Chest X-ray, AP view. Patient: 59 years old, sex M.
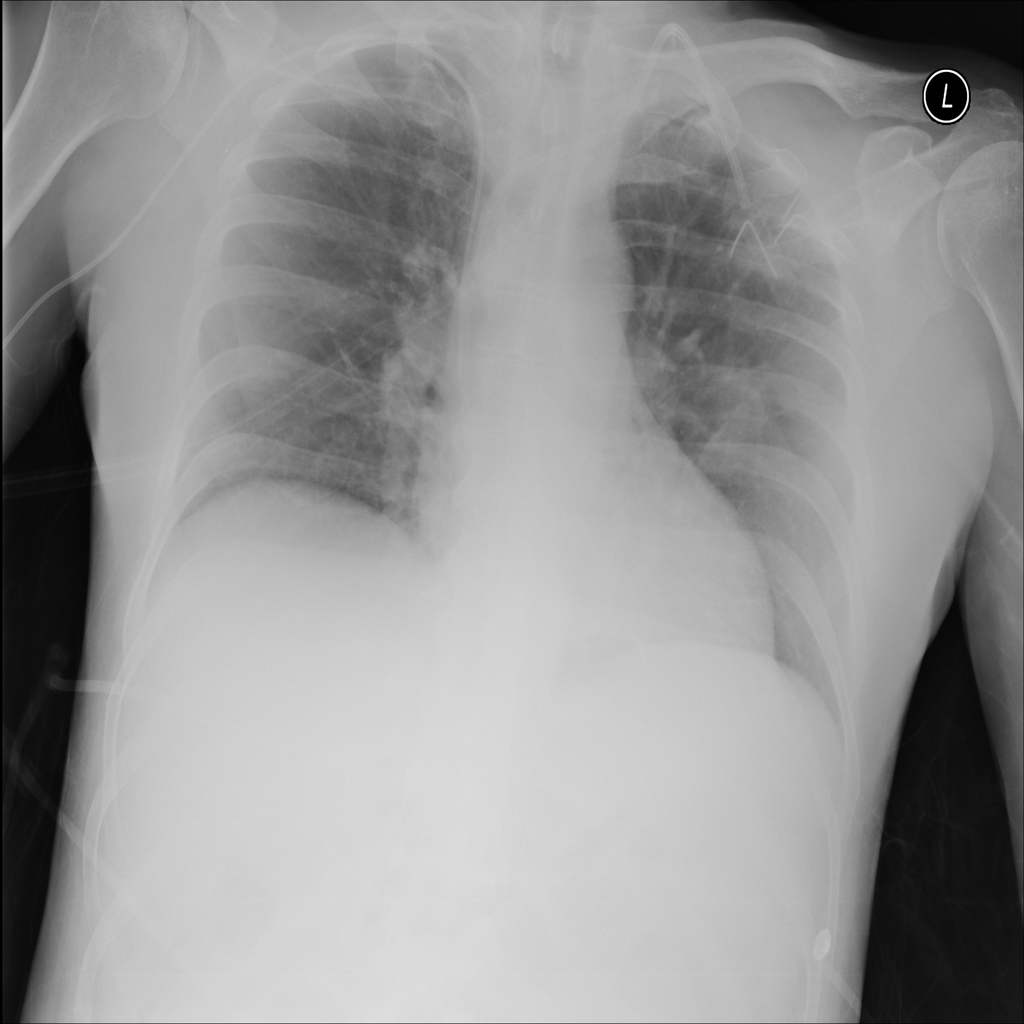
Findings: No Finding